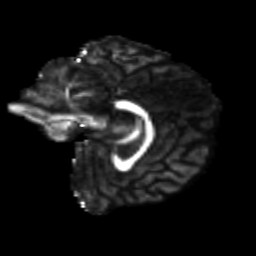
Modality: FA
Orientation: sagittal
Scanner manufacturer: siemens
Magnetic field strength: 3 T
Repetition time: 9.2 s
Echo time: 0.084 s